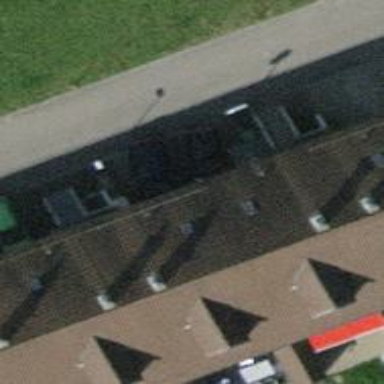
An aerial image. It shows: Gabled terrace building with roof tiles.